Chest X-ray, PA view. Patient: 28 years old, sex F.
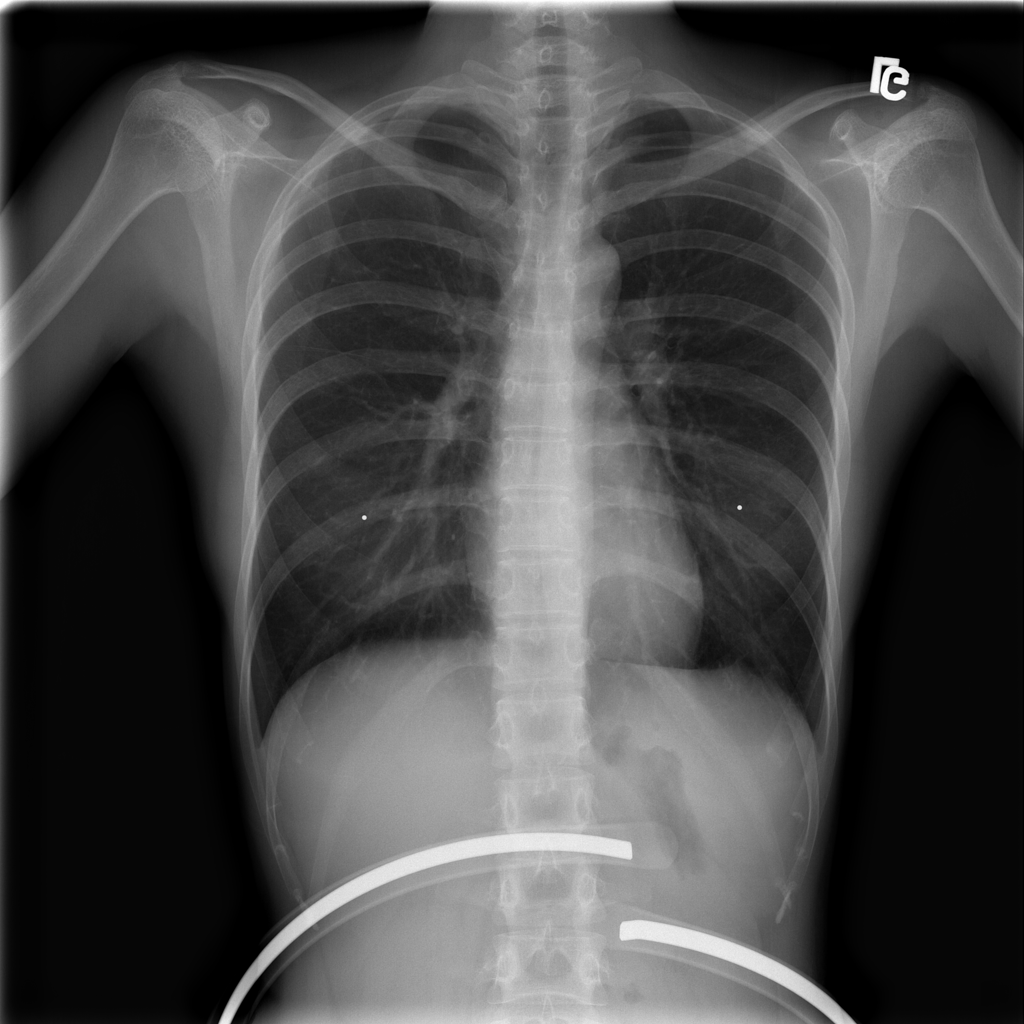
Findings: No Finding